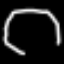
Label: octagon